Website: apple-inc
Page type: payment
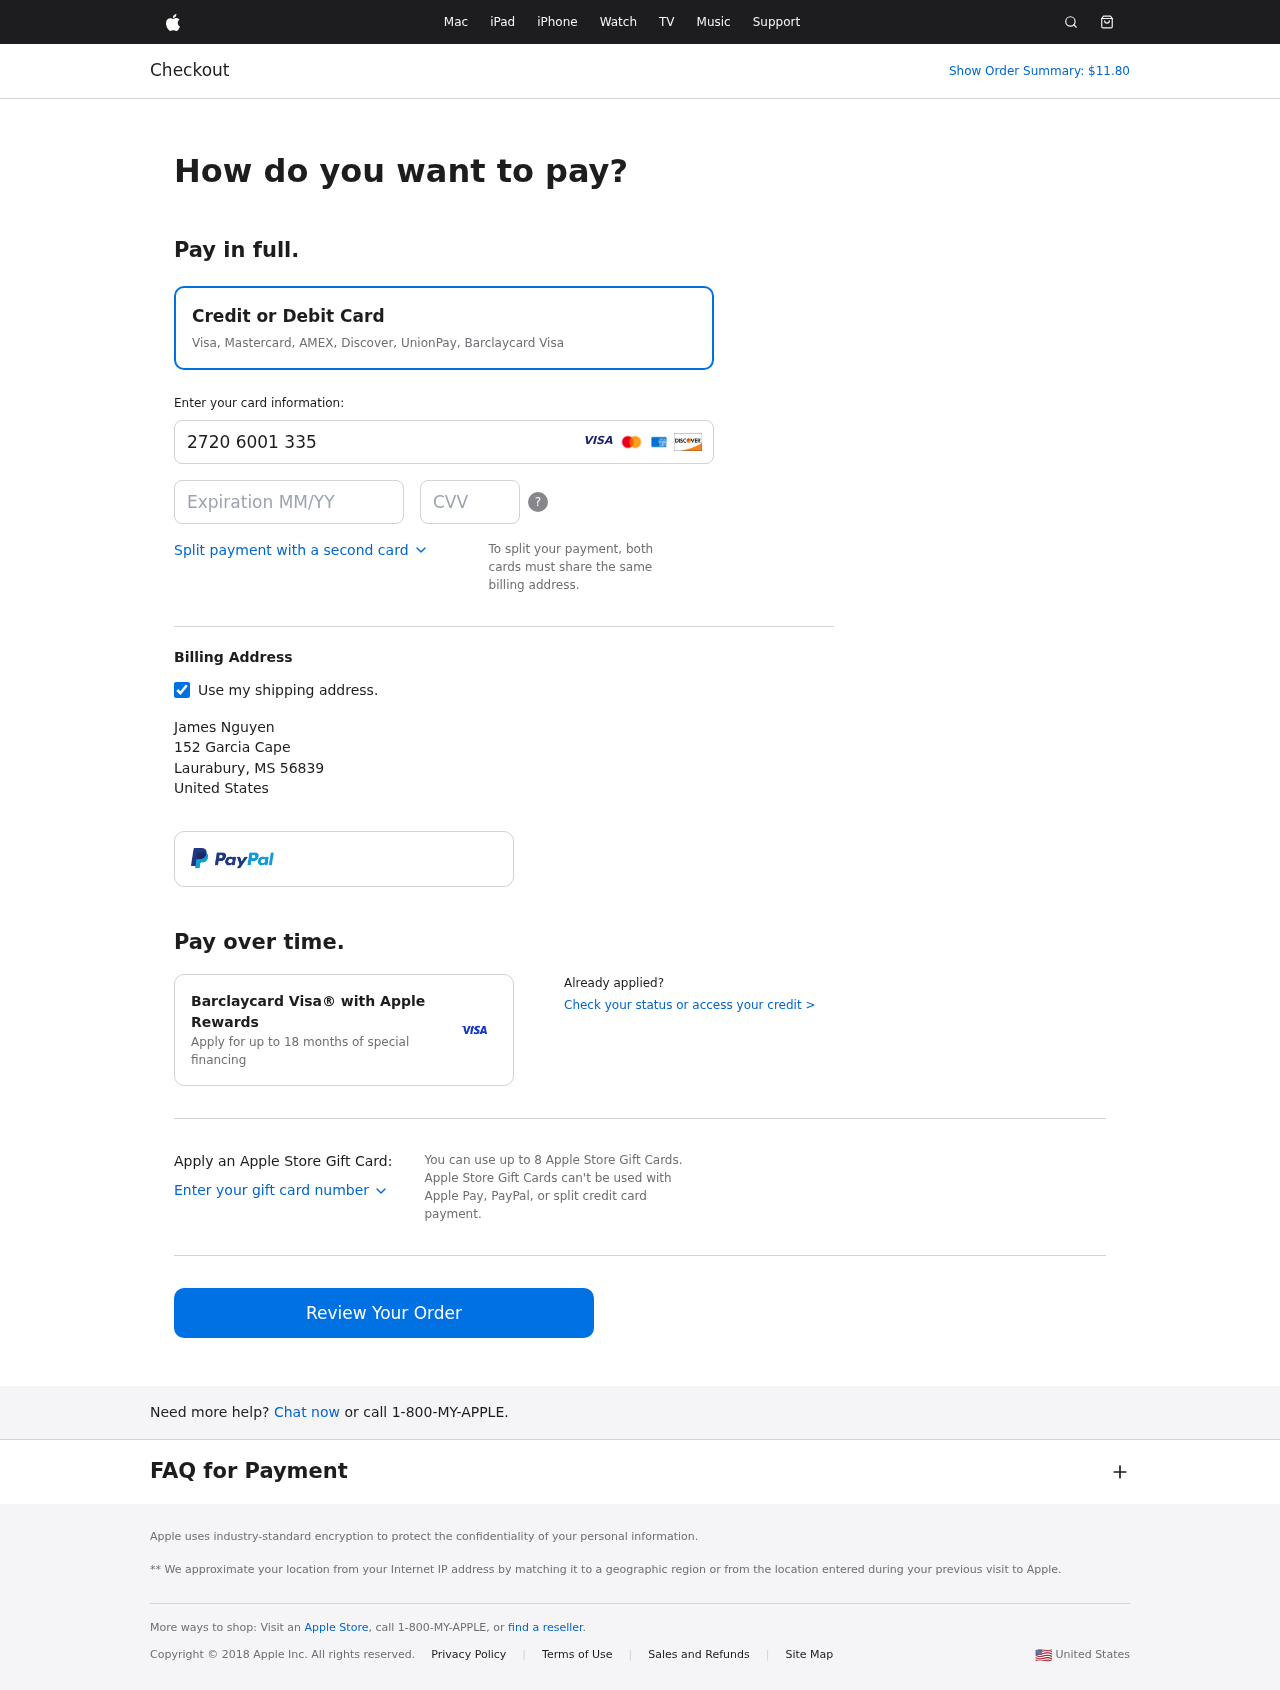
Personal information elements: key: PII_CARD_CVV
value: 647
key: PII_CARD_EXPIRY
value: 11/28
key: PII_CARD_NUMBER
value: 2720 6001 3356 7521
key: PII_CITY
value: Laurabury
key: PII_COUNTRY
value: United States
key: PII_FULLNAME
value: James Nguyen
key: PII_POSTCODE
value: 56839
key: PII_STATE_ABBR
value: MS
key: PII_STREET
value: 152 Garcia Cape
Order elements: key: ORDER_TOTAL
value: Show Order Summary: $11.80